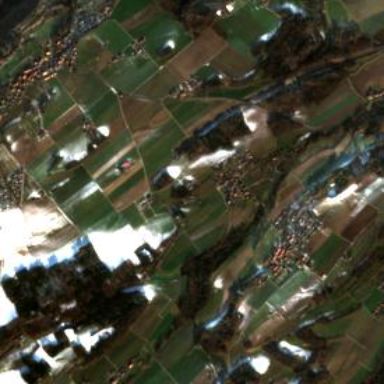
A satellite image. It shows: Small hamlet.